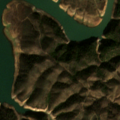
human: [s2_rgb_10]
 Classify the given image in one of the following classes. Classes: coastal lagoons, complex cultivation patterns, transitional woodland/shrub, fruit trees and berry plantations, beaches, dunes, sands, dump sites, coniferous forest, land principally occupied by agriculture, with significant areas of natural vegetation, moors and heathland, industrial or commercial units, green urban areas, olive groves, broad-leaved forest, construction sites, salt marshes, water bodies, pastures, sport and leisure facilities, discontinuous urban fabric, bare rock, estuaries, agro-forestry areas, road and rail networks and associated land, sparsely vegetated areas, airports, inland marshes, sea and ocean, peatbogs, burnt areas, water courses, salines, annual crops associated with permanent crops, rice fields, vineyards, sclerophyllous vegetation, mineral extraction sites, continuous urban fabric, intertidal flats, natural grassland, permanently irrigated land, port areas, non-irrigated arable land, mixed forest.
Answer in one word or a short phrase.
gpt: pastures, broad-leaved forest, sclerophyllous vegetation, transitional woodland/shrub, water bodies